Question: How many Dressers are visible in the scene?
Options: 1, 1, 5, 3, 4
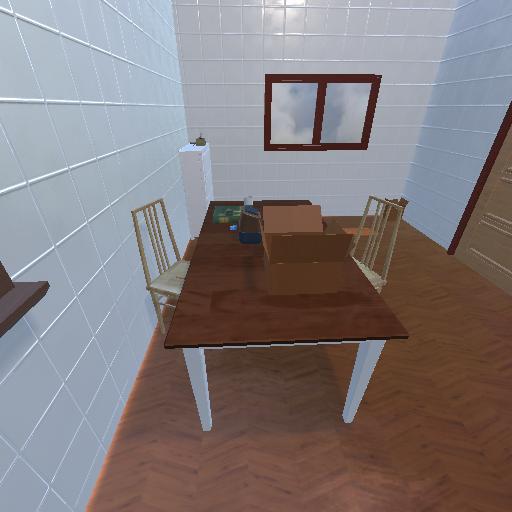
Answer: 1